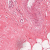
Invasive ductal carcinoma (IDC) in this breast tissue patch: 0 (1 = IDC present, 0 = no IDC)